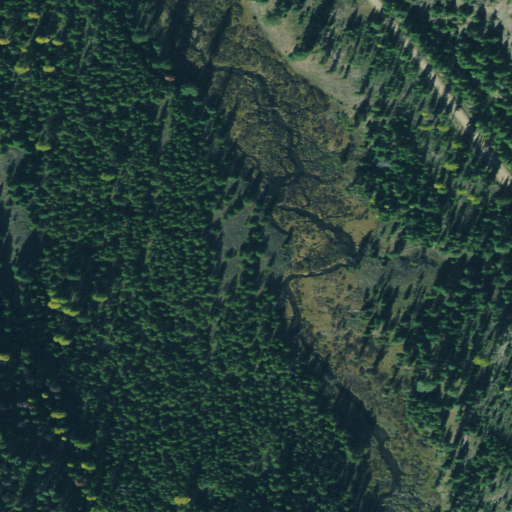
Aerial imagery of valley in Montana named Shorthorn Gulch containing evergreen forest, herbaceous wetlands, and shrub